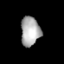
Tissue: lung
Cell type: Epithelial cells
Senescence score: 0.07861
Nuclear area (px): 550
Mean DAPI intensity: 171.645